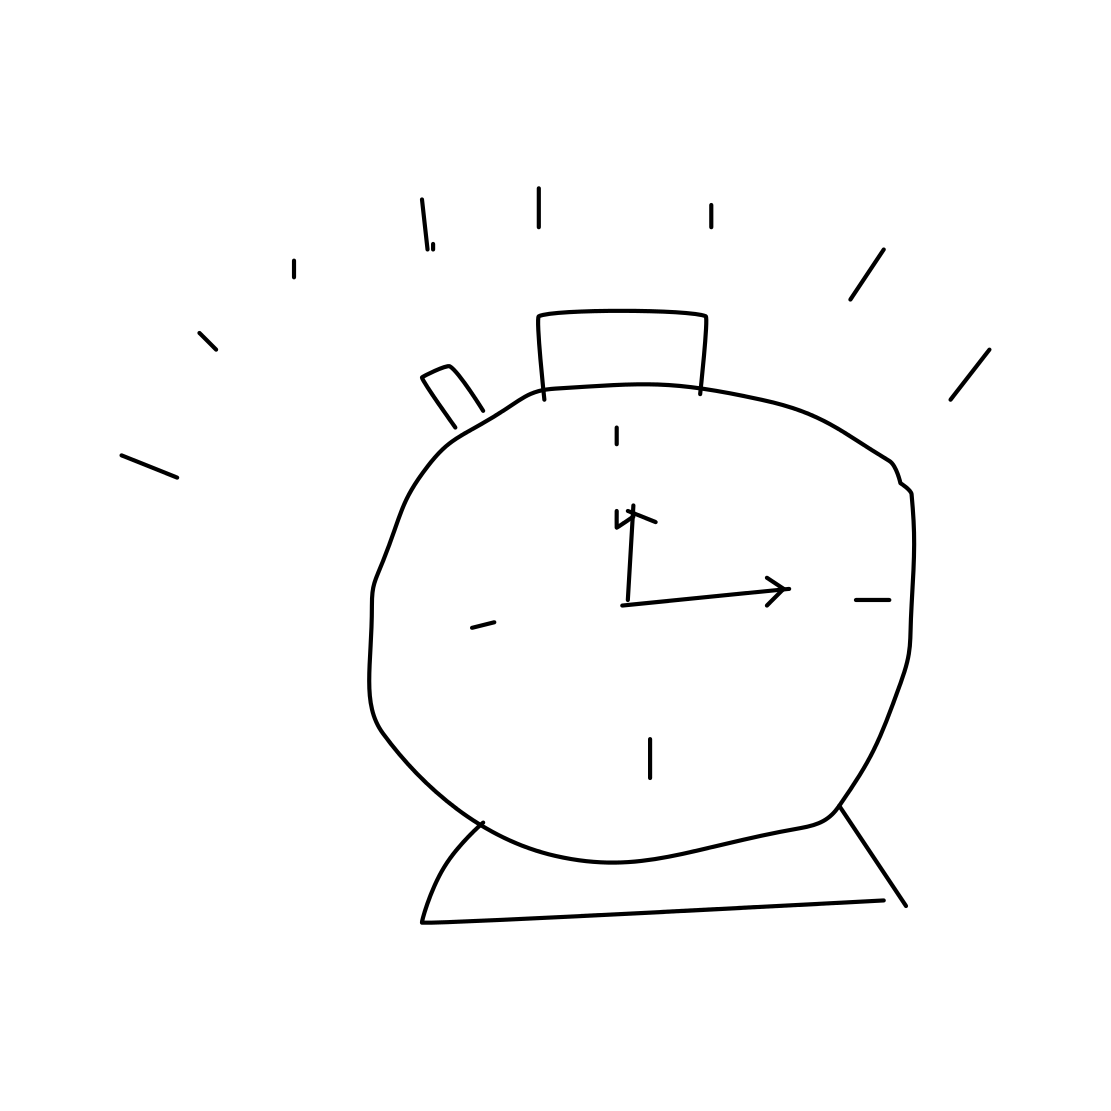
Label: alarm clock